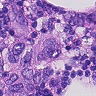
Metastatic tissue present: yes